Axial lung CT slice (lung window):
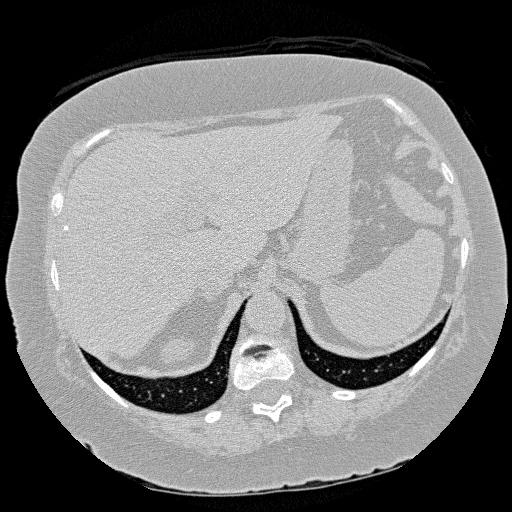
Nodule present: no